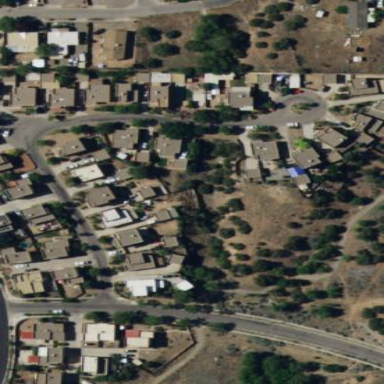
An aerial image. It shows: Residential neighbourhood.